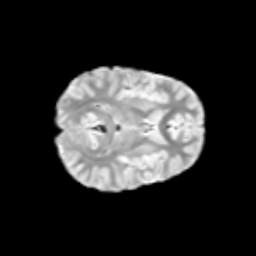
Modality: T2w
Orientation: axial
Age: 9
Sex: female
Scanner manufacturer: siemens
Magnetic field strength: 3 T
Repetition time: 3.8 s
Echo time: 0.07 s